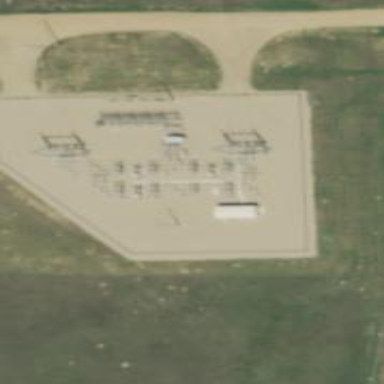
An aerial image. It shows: Switch used for power control.